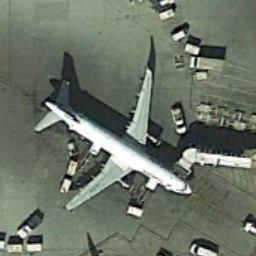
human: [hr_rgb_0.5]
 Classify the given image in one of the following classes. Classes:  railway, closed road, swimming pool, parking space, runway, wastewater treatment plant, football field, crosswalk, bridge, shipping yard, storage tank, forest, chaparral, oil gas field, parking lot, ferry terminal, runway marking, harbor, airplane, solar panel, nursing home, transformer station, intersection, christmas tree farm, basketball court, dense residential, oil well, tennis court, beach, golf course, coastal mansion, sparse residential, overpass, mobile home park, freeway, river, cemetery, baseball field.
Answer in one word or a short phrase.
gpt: airplane